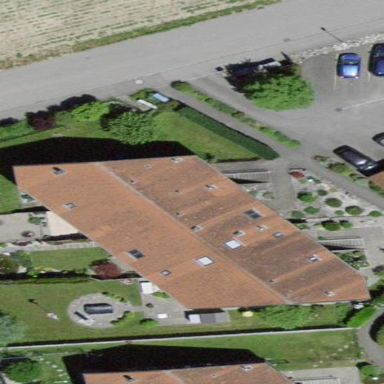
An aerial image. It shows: Terrace building with gabled roof covered in roof tiles.